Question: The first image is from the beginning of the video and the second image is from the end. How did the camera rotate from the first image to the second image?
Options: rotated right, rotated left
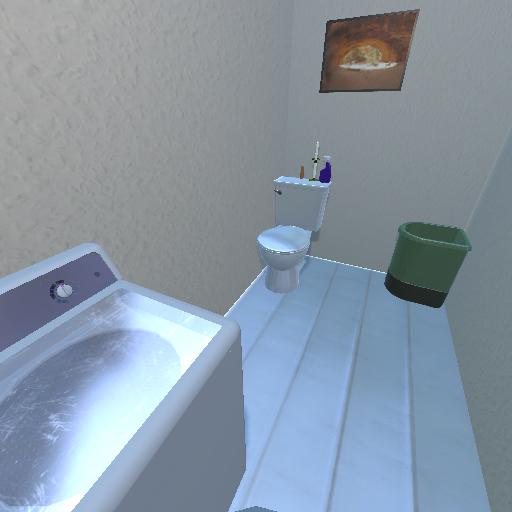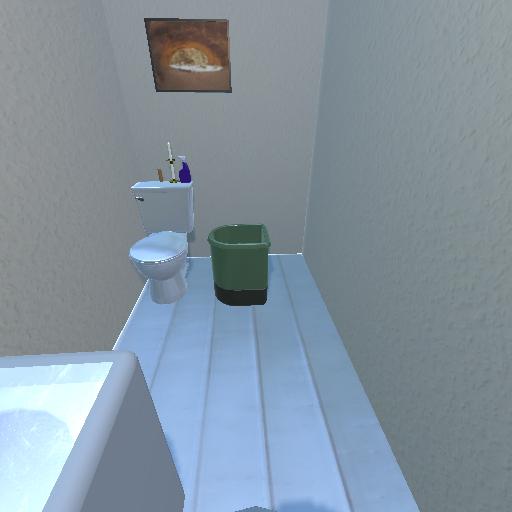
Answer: rotated right